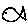
Label: fish